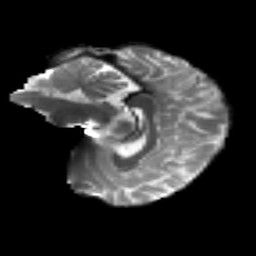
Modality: T2w
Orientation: sagittal
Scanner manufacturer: siemens
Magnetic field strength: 3 T
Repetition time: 4.16 s
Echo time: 0.0806 s